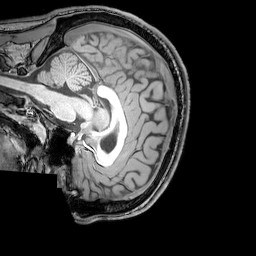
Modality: T1w
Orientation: sagittal
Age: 20
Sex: male
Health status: healthy
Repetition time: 0.081 s
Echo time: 0.037 s